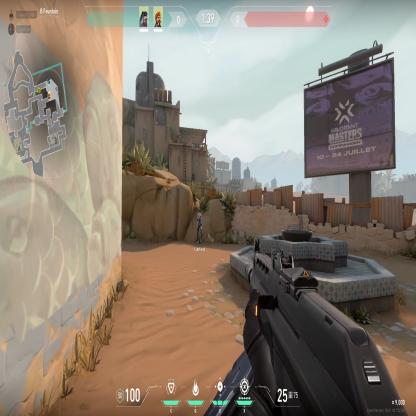
Label: teammate